高三 · 度量几何学
已知 $a=(1,2),|b-a| 1$, 则 $|b|$ 的最大值为
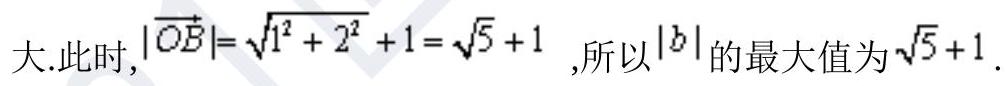
答案: $\sqrt{5}+1$
解析: 答案: $\sqrt{5}+1$

解析: 多法解题: 方法一: 设 $\overrightarrow{O A}=a, \overrightarrow{O B}=b$, 则 $\overrightarrow{A B}=\overrightarrow{O B}-\overrightarrow{O A}=b-a$. 所以 $|\overrightarrow{A B}||\mathbf{b}-\mathbf{a}|=1$, 所以点 $B$在以 $A$ 为圆心, 1 为半径的圆 $A$ 上, 如图结合图形可知, 当 $B$ 是线段 $O A$ 的延长线与圆 $A$ 的交点时, $|\overrightarrow{O B}|_{\text {最 }}$

方法二: 因为 $|a| \sqrt{5},|b-a| 1, b=a+(b-a)$, 所以 $|b|=|a+(b-a)|,|a|+|b-a| \sqrt{5}+1$, 则

$|b|_{\max }=\sqrt{5}+1$.

7.答案: $\sqrt{3}$

解析：设 $z=a+b \mathrm{i}(a, b \in \mathrm{R})$ 有 $z \cdot z=a^{2}+b^{2}=3, \mid z \models \sqrt{3}$8.答案: (1) $\because z_{1} z_{2}=-5+5 \mathrm{i}, \therefore z_{2}=\frac{-5+5 \mathrm{i}}{z_{1}}=\frac{-5+5 \mathrm{i}}{-2+\mathrm{i}}=3-\mathrm{i}$.

(2) $z_{3}=\left(3-z_{1}\right)\left[\left(m^{2}-2 m-3\right)+(m-1) \mathrm{i}\right]=\mathrm{i}\left[\left(m^{2}-2 m-3\right)+(m-1) \mathrm{i}\right]=-(m-1)+\left(m^{2}-2 m-3\right) \mathrm{i}$.

$\because z_{3}$ 所对应的点在第四象限,

$\therefore\left\{\begin{array}{l}-(m-1)>0, \\ m^{2}-2 m-3<0,\end{array}\right.$ 解得 $-1<m<1$,

$\therefore m$ 的取值范围是 $-1<m<1$.
微信扫码, 打开小程序, 手机查阅, 随时随地找资源!!!

微信扫码, 打开小程序, 手机查阅, 随时随地找资源!!!